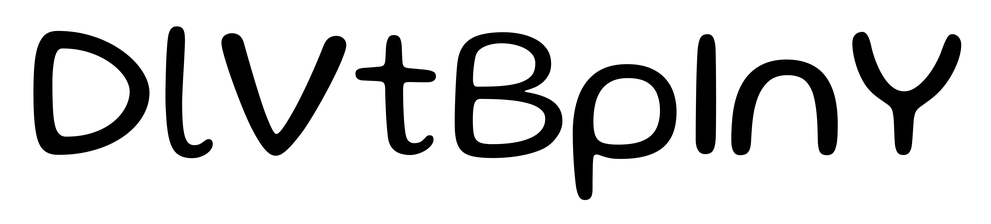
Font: Gluten_Light